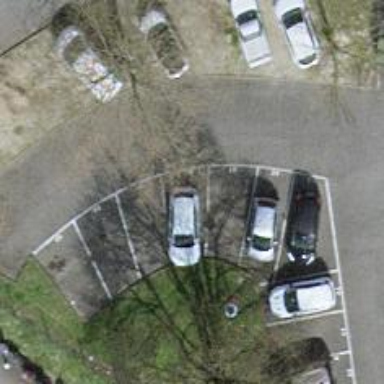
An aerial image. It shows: Parking aisle designated as service road.